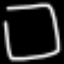
Label: square